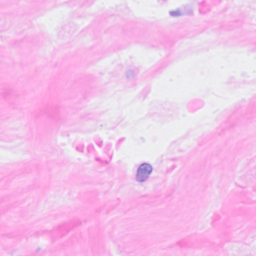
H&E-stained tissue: Breast